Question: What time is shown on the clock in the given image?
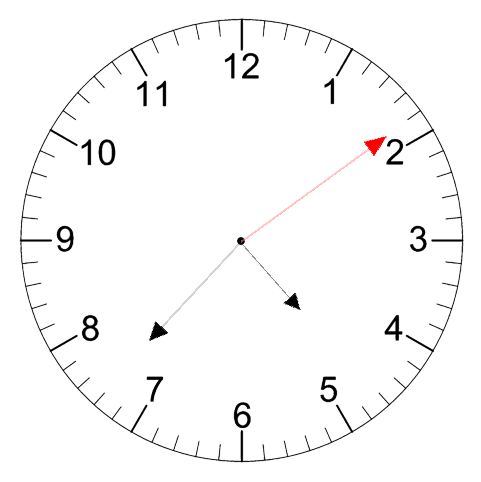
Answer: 04:37:09